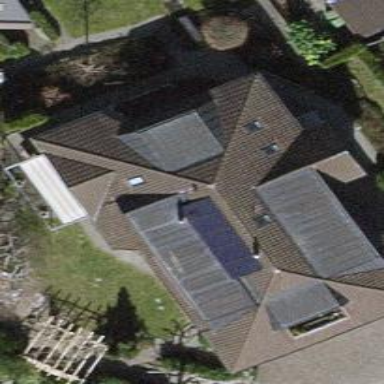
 consisting of solar photovoltaic panels."